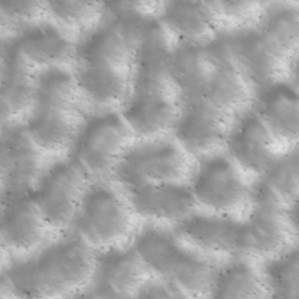
Label: non_frost